Brain MRI, t1w sequence, axial 2D slice.
Patient: age 38, sex F, weight 78 kg, height 1.78 m
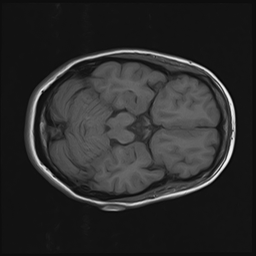